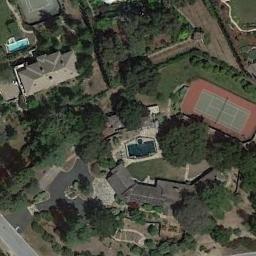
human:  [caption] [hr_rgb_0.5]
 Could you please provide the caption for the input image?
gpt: There is a swimming pool next to the tennis court .

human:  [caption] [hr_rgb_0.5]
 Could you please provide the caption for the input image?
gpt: The tennis court is on the grass next to some buildings and trees .

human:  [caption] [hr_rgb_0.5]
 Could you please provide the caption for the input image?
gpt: Many trees are near the tennis court .

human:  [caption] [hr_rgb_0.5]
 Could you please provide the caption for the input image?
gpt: There are many trees near the tennis court on the lawn .

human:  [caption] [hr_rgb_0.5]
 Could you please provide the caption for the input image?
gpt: There are many green trees and some buildings beside the tennis court .